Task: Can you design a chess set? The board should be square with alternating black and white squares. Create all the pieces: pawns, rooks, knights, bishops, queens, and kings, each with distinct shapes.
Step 1473:
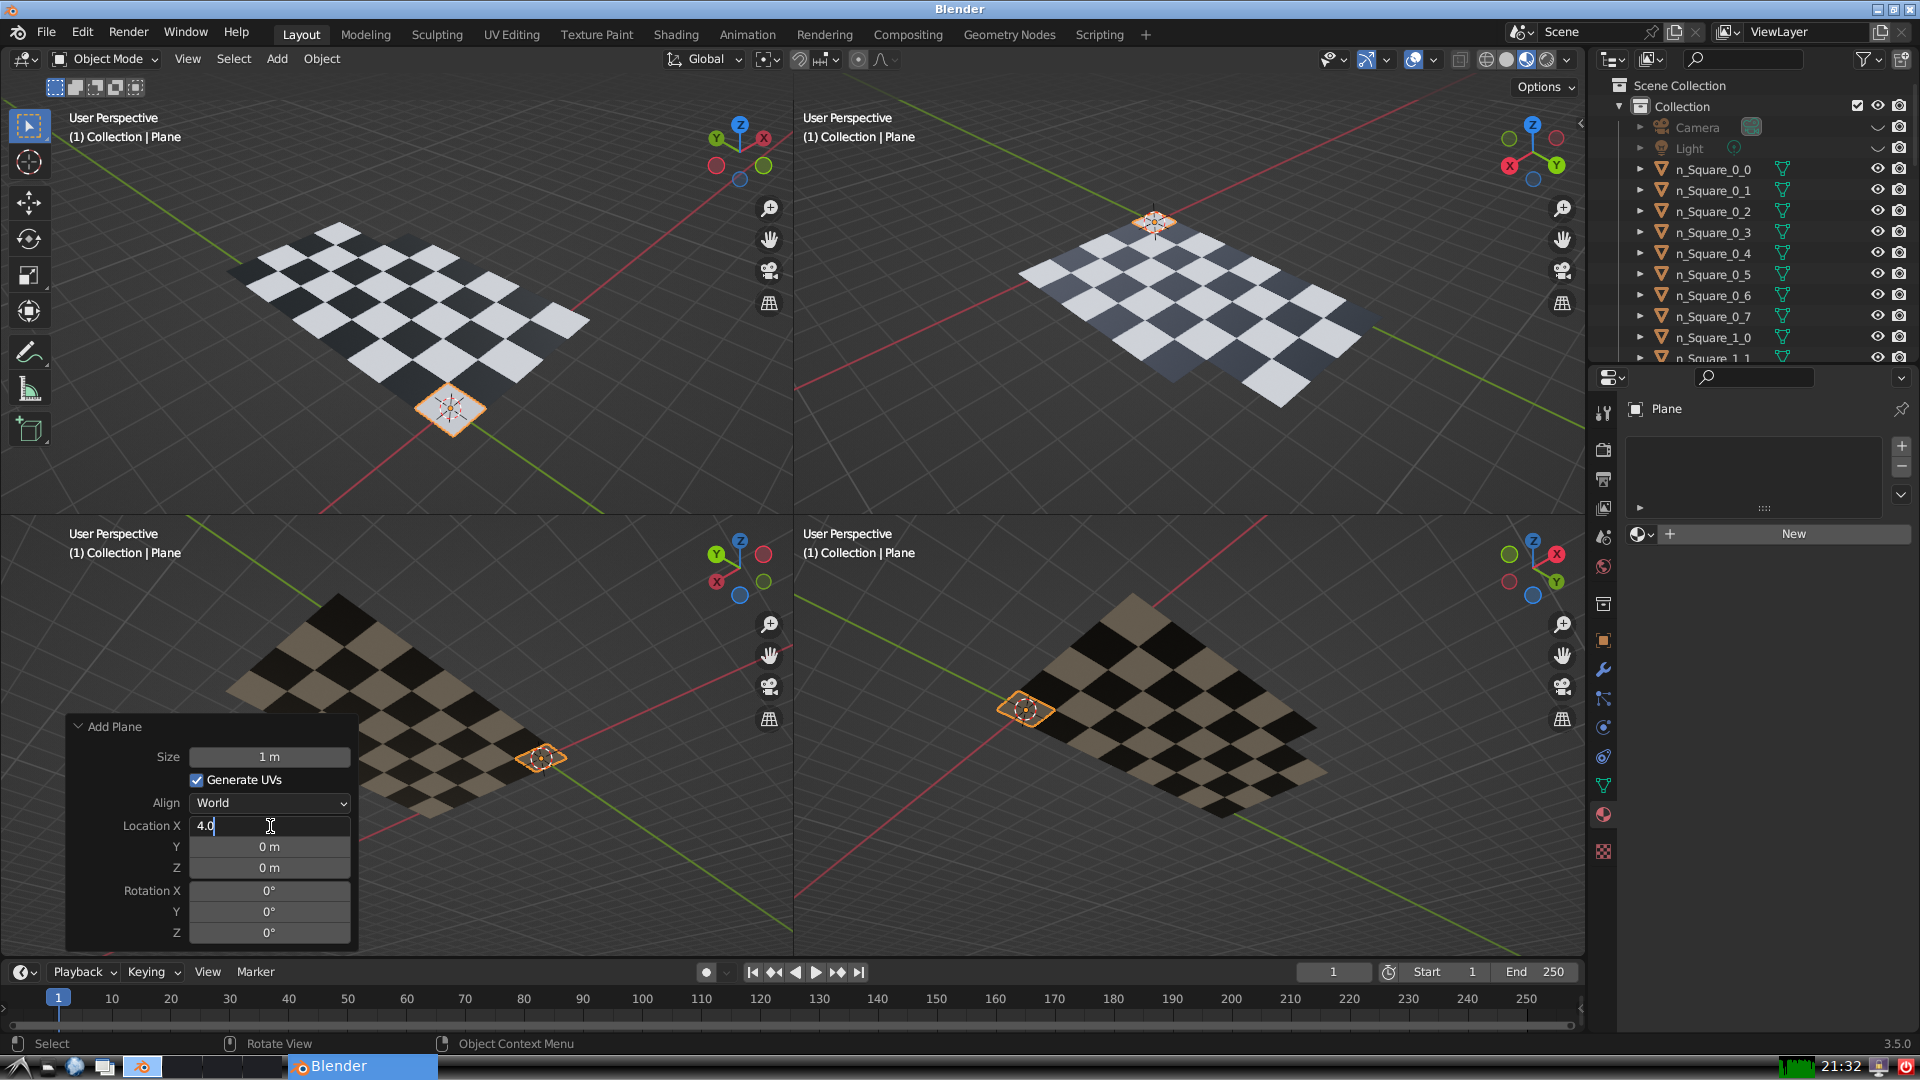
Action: {"key_press": ['Return']}